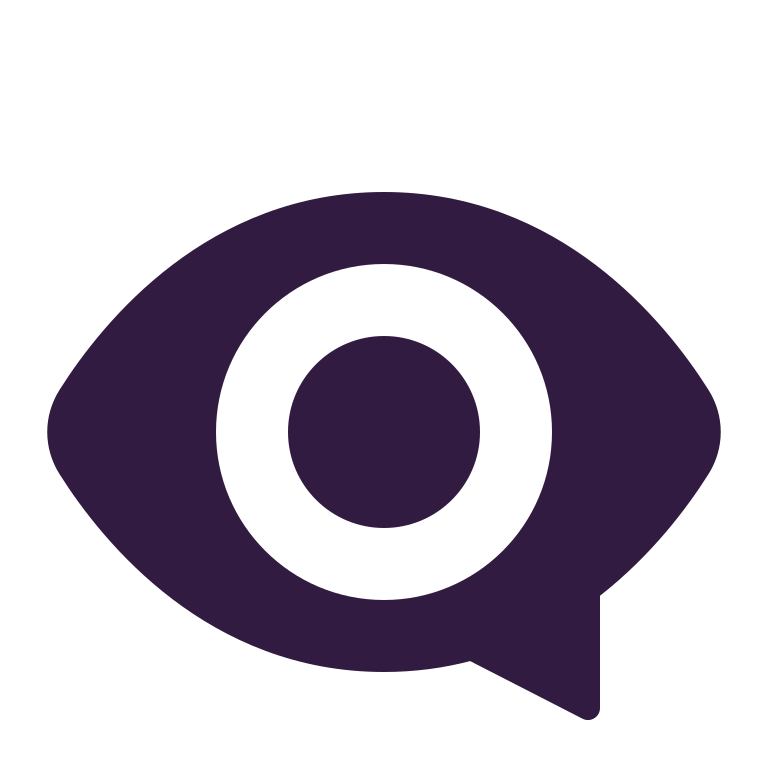
eye in speech bubble flat